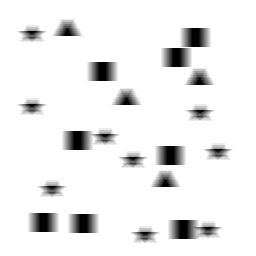
Squares: 8
Triangles: 4
Stars: 9
Total shapes: 21